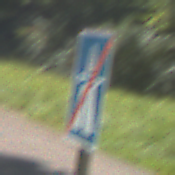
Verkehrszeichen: EndeAutbahn
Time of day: Midday
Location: Outdoor (RoadRail)
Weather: Clear
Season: NotSpecified
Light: Natural